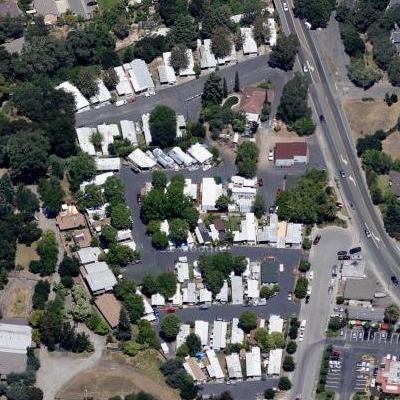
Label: fResident